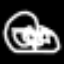
Label: octagon